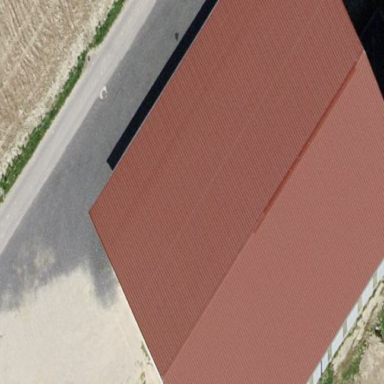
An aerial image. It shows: Barn.